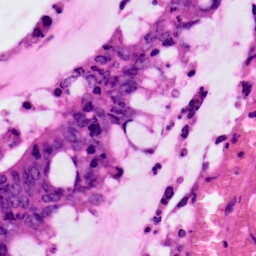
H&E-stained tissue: Colon